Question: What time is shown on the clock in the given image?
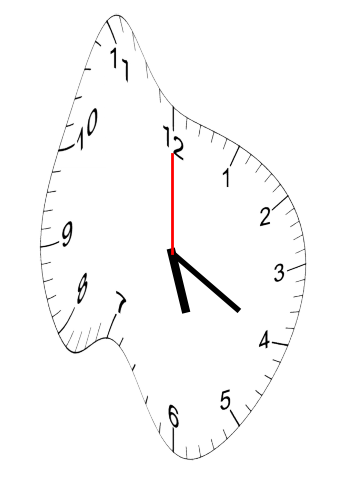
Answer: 05:20:00